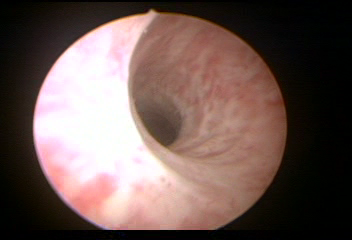
Modality: WLC
Class: Normal mucosa
Bladder cancer association: No